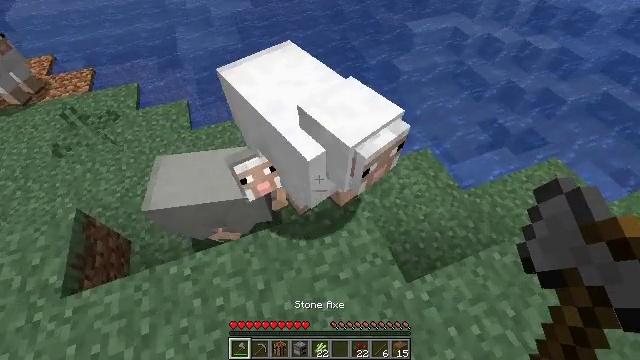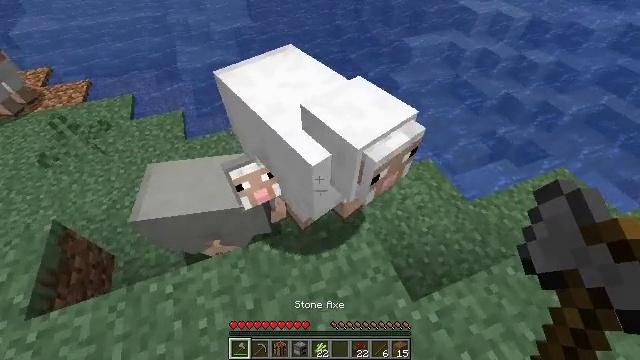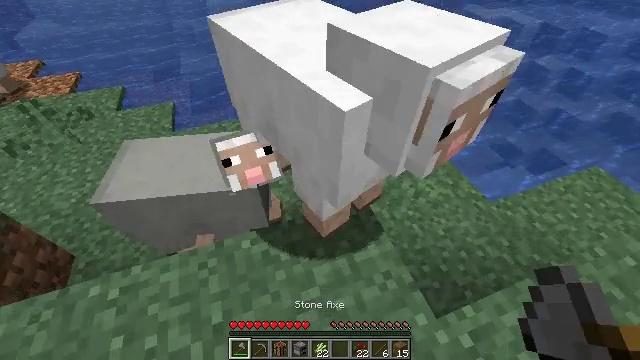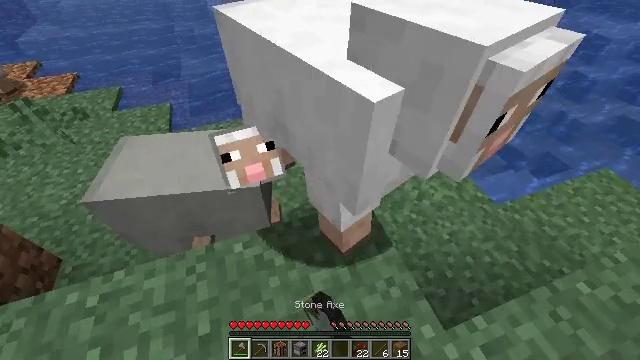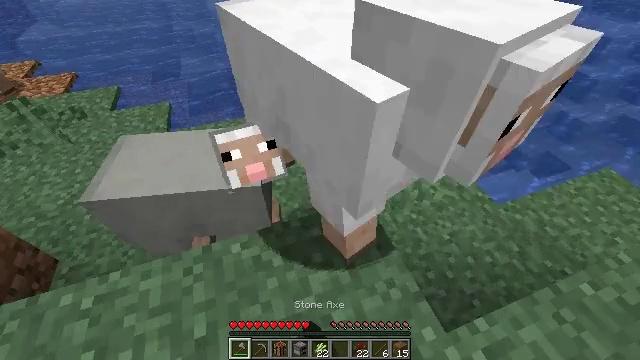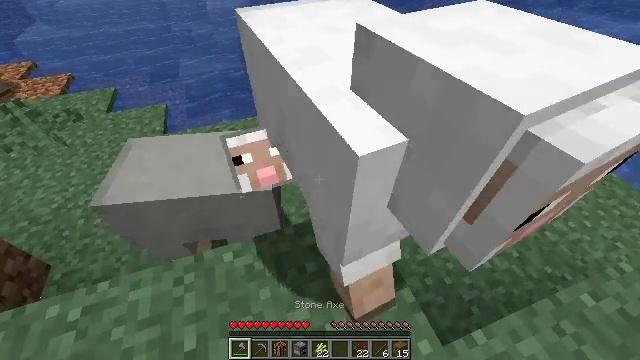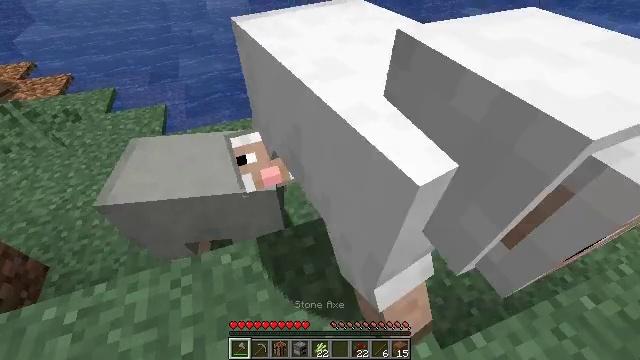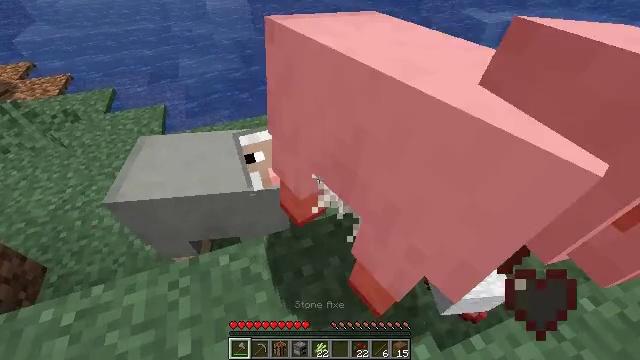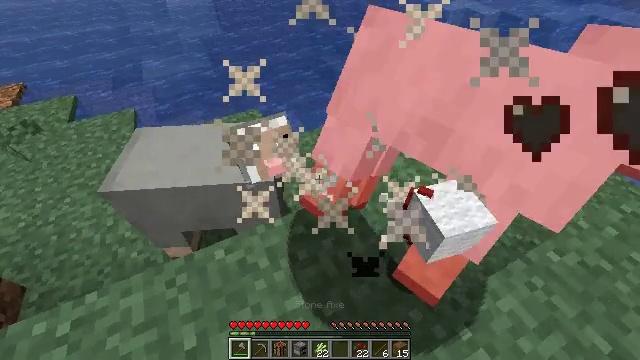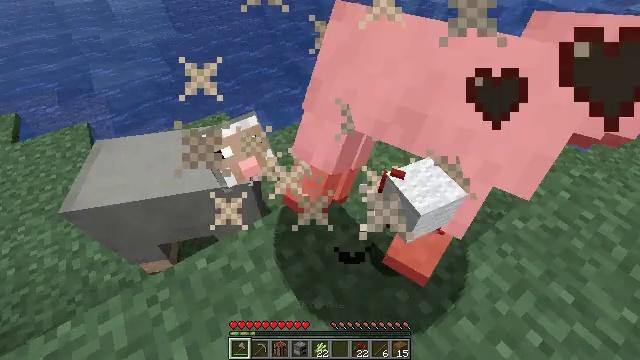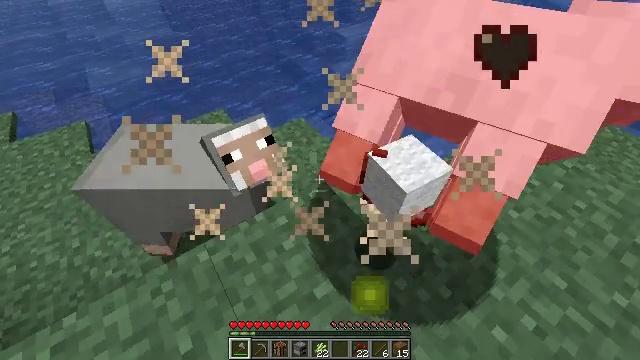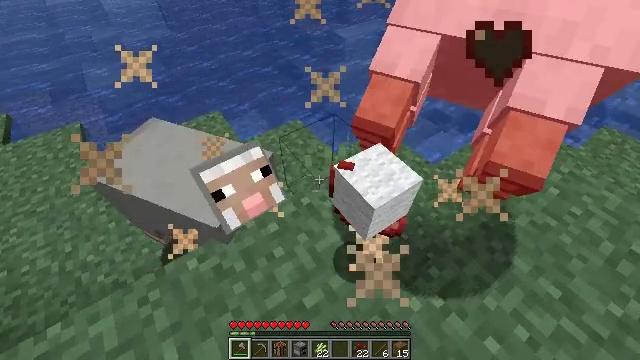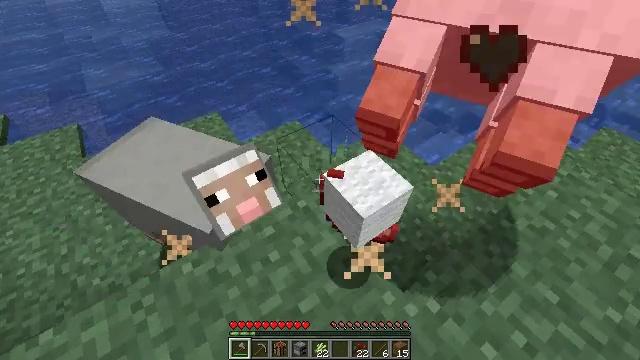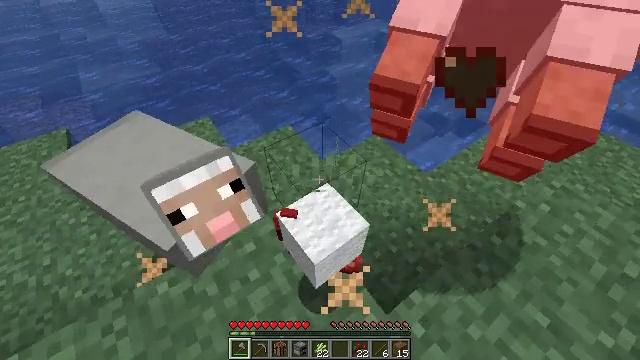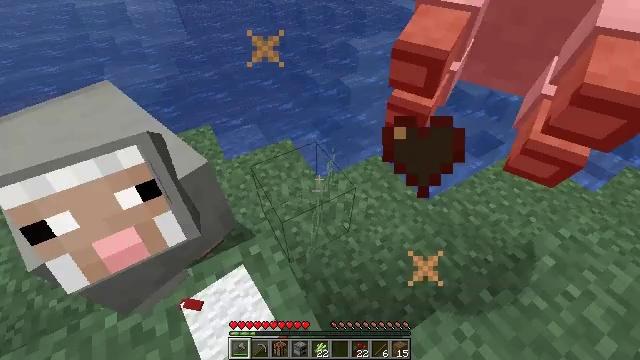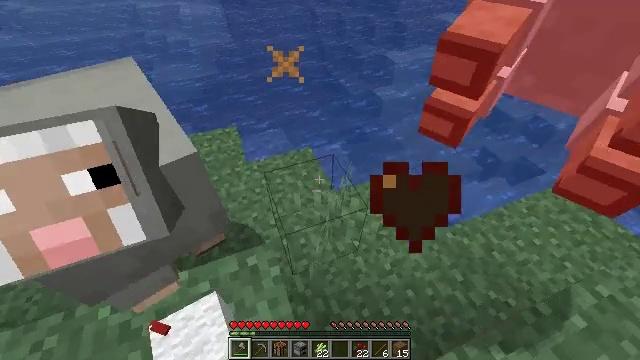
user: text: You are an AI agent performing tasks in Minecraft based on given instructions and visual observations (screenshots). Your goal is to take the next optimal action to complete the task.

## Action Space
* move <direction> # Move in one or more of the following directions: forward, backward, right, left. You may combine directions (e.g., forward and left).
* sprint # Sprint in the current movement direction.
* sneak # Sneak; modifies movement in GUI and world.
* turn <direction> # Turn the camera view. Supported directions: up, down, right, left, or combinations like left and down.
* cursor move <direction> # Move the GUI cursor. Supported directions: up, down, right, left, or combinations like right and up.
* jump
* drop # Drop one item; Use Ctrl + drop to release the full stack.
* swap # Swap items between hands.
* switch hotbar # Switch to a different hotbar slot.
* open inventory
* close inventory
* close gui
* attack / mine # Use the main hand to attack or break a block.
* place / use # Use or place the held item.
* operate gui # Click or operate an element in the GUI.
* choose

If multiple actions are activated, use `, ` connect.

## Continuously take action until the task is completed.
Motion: motion action
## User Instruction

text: Combat the sheep.
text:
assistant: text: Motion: turn up
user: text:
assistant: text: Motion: turn left and up, attack / mine
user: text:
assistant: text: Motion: turn up, attack / mine
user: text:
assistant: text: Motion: attack / mine
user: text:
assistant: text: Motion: no_op
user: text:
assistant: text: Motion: no_op
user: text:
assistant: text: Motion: no_op
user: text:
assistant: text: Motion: turn right
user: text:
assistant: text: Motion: turn right
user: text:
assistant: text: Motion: no_op
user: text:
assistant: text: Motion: move forward and move right
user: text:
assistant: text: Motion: move forward and move right
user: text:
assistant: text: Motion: move forward and move right
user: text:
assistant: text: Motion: move forward and move right, turn left and up
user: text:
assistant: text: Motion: move forward and move right, turn left and up
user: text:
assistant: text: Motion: move forward and move right, turn left and up
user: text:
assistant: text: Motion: move forward and move right, turn left and up
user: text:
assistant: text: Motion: move forward and move right, turn left and up
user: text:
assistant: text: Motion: move forward and move right, turn left and up
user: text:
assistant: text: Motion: move forward and move right, turn left and up
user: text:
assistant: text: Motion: move forward and move right, turn left and up
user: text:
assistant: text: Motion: move forward and move right, turn left and up
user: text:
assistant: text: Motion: move forward and move right, turn left and up
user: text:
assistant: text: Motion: move forward and move right, turn left and up
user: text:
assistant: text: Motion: move forward and move right, turn left and up
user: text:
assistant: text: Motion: move forward and move right, turn left
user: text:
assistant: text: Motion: move forward, sprint, turn left and up
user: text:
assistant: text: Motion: move forward, sprint, turn up
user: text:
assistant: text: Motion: move forward, sprint, turn left and up
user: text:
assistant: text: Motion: move forward, sprint